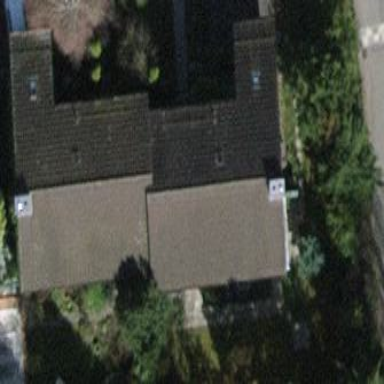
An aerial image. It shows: Building with tiled roof.